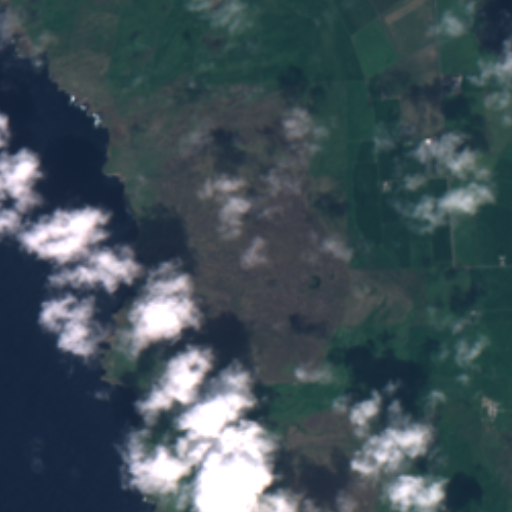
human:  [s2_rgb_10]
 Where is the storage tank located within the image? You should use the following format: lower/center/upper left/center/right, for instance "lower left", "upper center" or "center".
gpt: The storage tank is located in the upper right of the image.
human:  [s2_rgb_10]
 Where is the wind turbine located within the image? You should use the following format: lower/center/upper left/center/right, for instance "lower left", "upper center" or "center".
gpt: The wind turbine is located in the center right of the image.
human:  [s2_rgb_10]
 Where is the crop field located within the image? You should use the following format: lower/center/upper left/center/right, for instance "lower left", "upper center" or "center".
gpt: There is no crop field in the image.